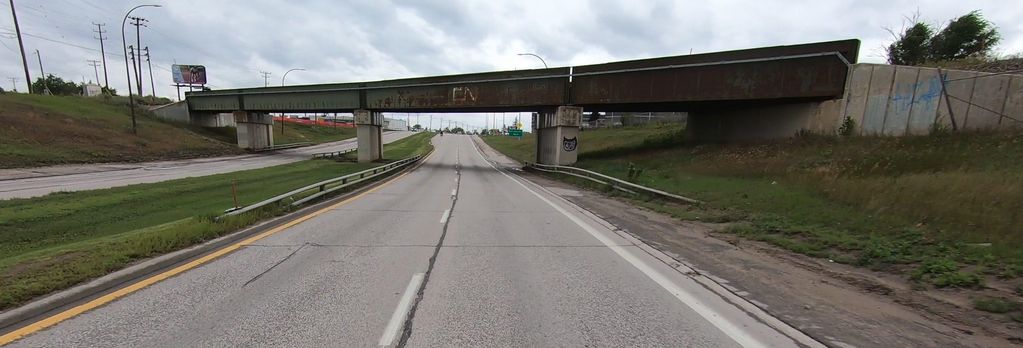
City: winnipeg